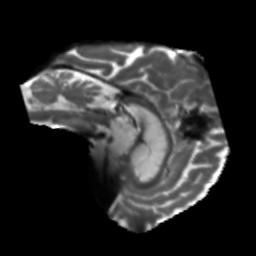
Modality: T2w
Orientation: sagittal
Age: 69
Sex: male
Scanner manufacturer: siemens
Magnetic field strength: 3 T
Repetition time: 5.25 s
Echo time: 0.08 s